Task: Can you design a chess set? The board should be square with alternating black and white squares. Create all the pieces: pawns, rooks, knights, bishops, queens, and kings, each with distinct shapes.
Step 2907:
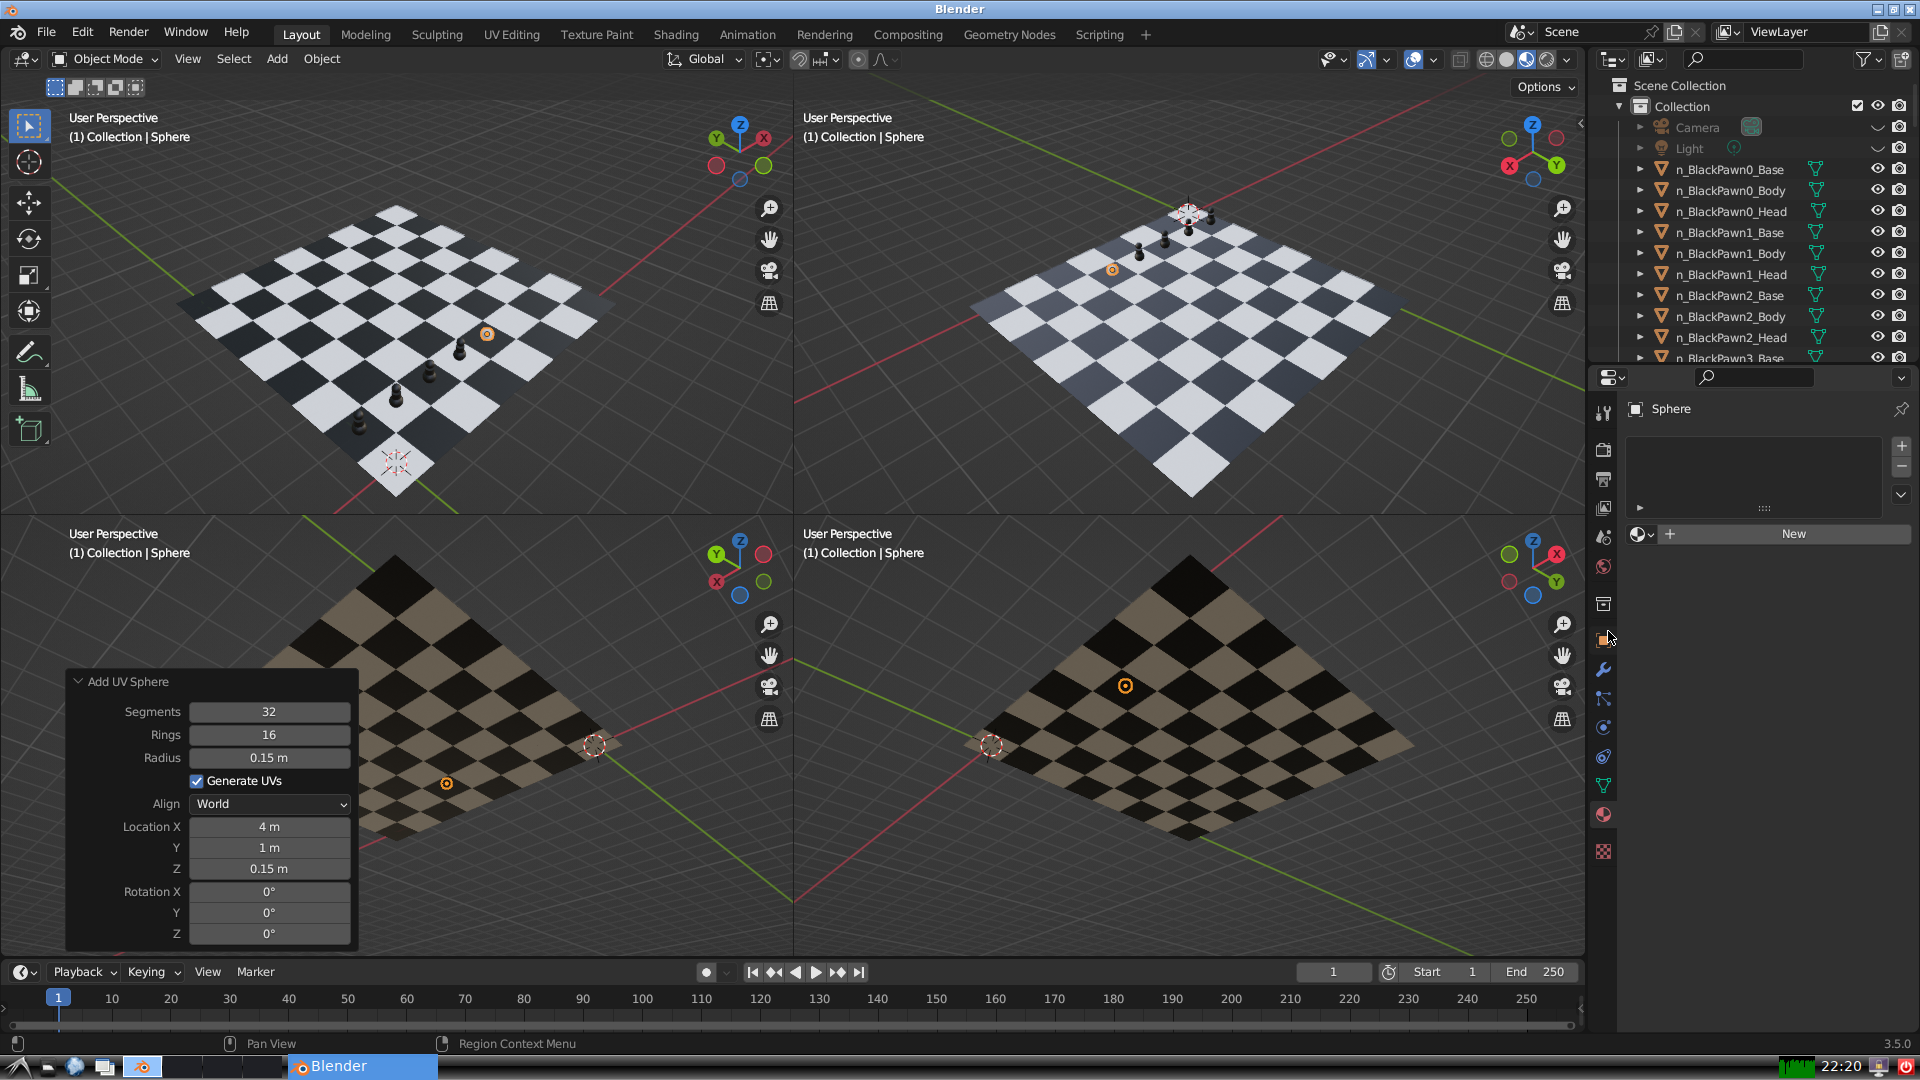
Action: click: no